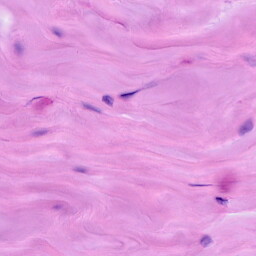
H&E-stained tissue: Breast